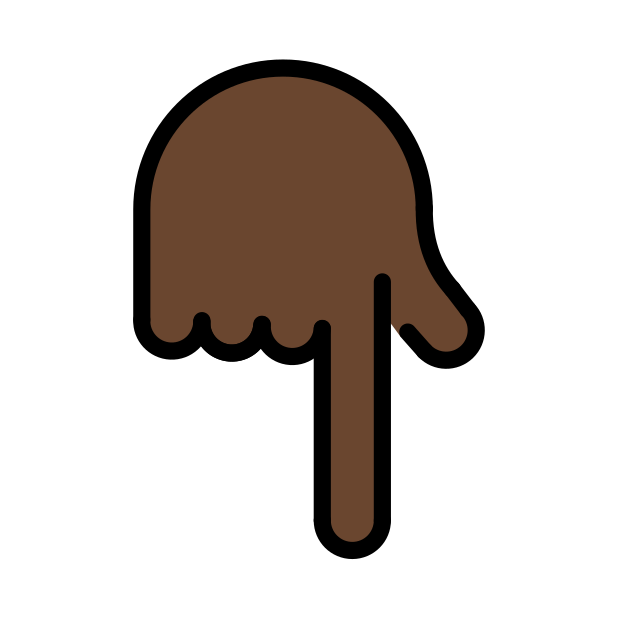
backhand index pointing down: dark skin tone